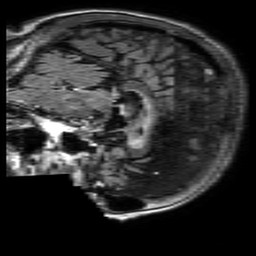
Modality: FLAIR
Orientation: sagittal
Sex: female
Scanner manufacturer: philips
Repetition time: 11 s
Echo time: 0.125 s